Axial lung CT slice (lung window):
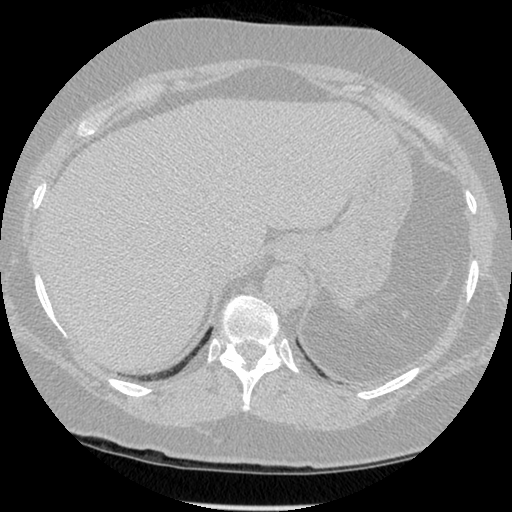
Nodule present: no